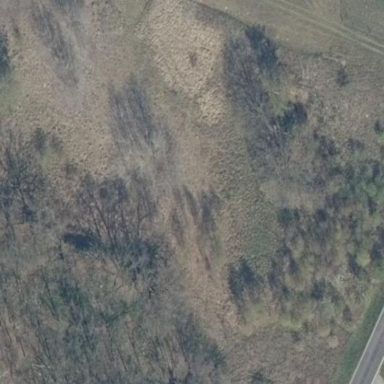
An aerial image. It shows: Patch of scrub vegetation.